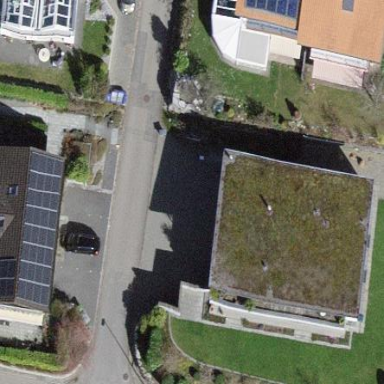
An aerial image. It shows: Residential building.